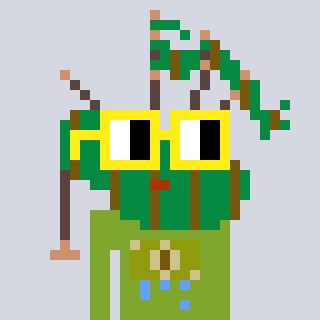
a pixel art character with square yellow glasses, a bagpipe-shaped head and a slimegreen-colored body on a cool background